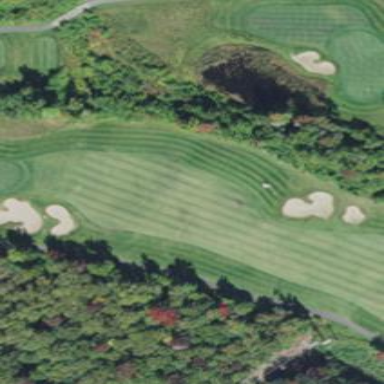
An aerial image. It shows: Golf rough area.